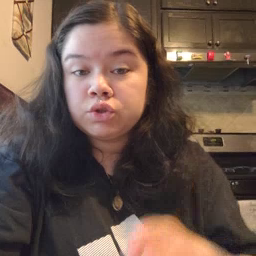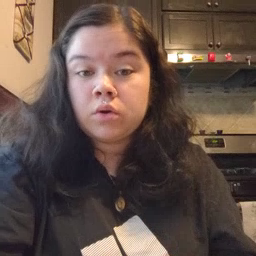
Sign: wake